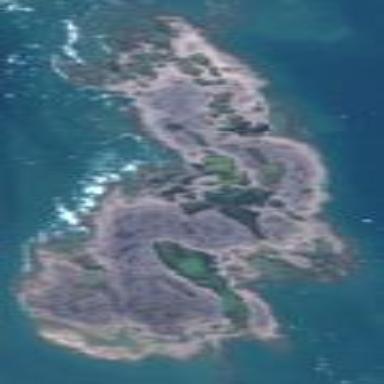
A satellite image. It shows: Island with natural coastline.